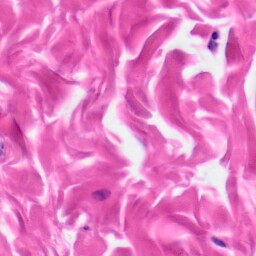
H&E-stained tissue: Skin